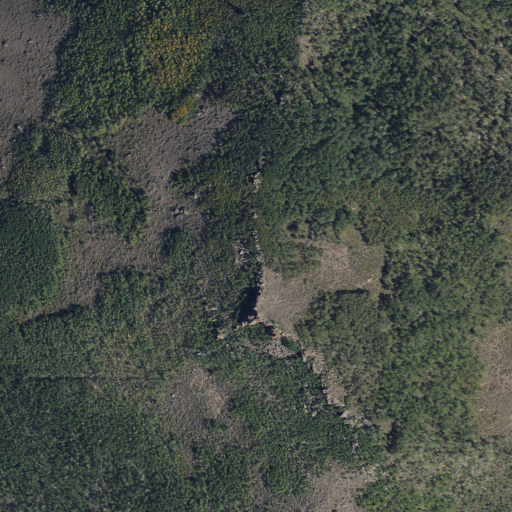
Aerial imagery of mountain in Utah named Malmsten Peak containing deciduous forest, evergreen forest, and shrub